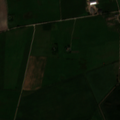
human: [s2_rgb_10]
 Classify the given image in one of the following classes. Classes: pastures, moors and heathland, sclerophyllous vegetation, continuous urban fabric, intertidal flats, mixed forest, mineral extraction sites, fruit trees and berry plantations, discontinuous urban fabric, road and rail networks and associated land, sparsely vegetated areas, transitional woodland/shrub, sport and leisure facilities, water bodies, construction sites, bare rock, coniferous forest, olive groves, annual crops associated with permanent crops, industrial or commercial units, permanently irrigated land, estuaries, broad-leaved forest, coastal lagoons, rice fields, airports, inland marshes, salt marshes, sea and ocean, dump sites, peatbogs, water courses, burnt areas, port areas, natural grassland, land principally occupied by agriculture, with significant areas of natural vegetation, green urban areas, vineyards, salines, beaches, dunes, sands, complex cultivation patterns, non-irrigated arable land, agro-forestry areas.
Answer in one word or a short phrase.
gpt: non-irrigated arable land, complex cultivation patterns